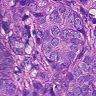
Metastatic tissue present: yes